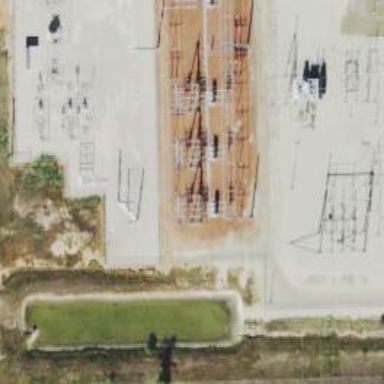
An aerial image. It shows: Switch for power supply.